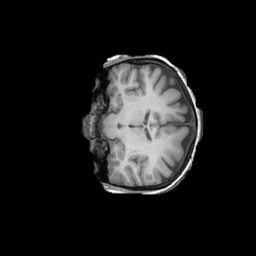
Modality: T1w
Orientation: coronal
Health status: ill
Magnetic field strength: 3 T